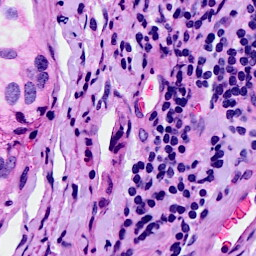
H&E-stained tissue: Breast